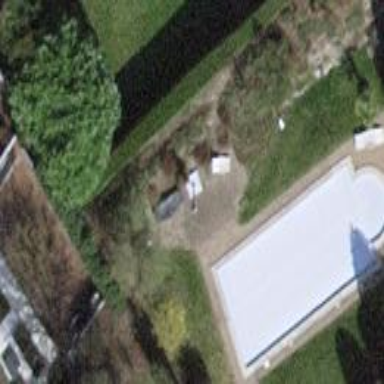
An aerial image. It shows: Swimming pool located in leisure land.